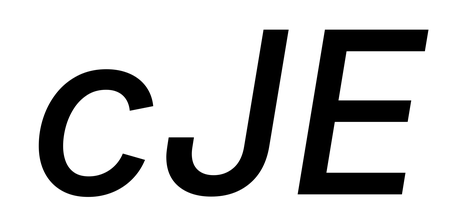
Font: Inter-Italic_Medium_Italic